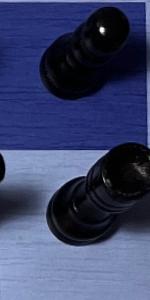
Label: Rook_Black